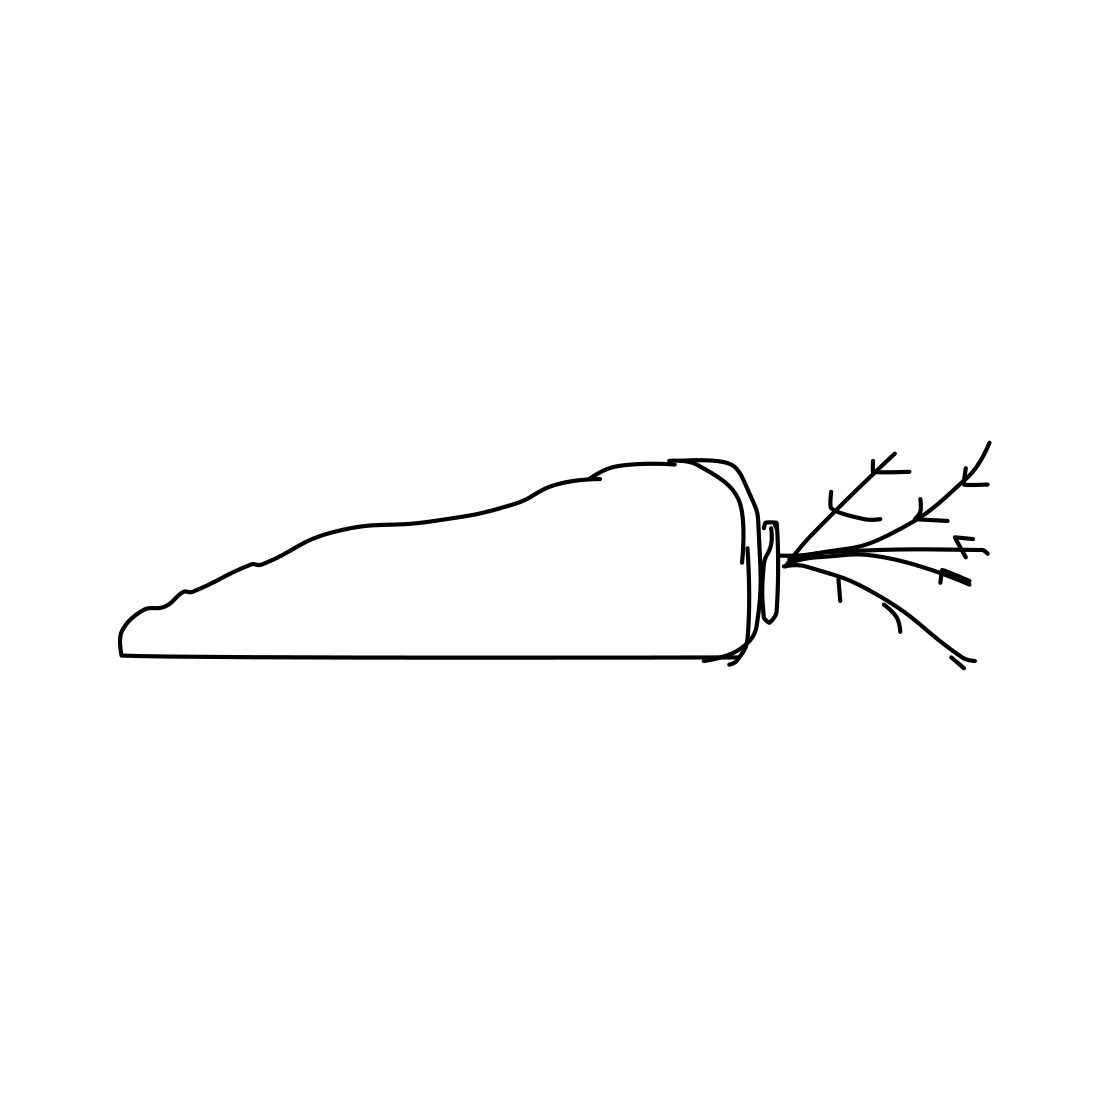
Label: carrot